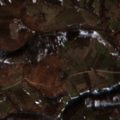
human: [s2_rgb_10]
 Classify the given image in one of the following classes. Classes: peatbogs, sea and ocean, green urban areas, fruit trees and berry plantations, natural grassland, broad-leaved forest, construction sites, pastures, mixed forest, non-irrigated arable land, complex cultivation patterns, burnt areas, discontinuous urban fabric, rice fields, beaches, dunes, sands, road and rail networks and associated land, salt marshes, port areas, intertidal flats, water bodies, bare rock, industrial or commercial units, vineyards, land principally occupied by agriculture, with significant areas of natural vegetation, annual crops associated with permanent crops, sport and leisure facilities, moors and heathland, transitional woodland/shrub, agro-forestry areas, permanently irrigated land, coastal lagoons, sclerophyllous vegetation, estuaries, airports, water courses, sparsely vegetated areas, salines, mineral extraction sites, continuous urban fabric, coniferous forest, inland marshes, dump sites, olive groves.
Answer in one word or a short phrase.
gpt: complex cultivation patterns, land principally occupied by agriculture, with significant areas of natural vegetation, broad-leaved forest